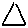
Label: triangle